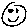
Label: smiley face